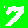
Digit: 7